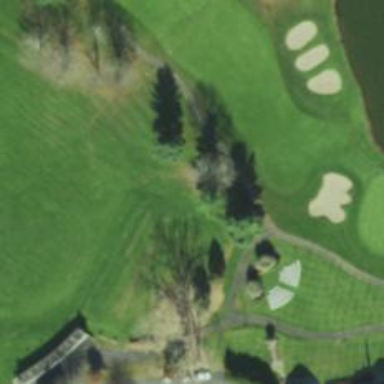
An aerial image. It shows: Golf tee.